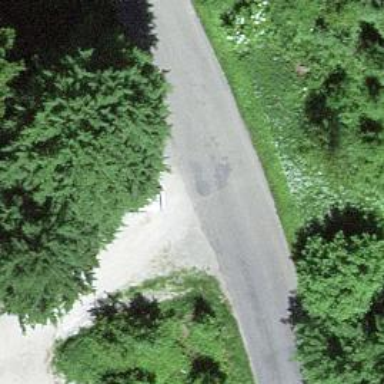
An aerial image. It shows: Paved tertiary road.